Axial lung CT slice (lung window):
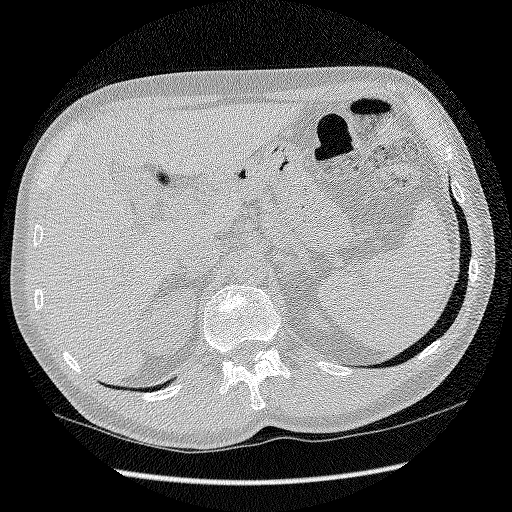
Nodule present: no